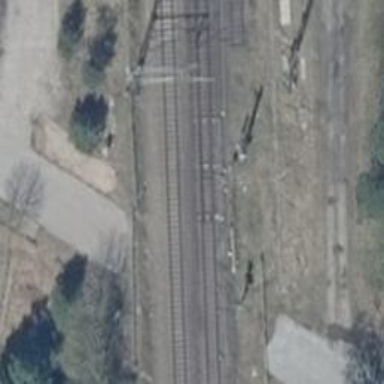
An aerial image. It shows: Railway switch with the turnout pointing to the right.